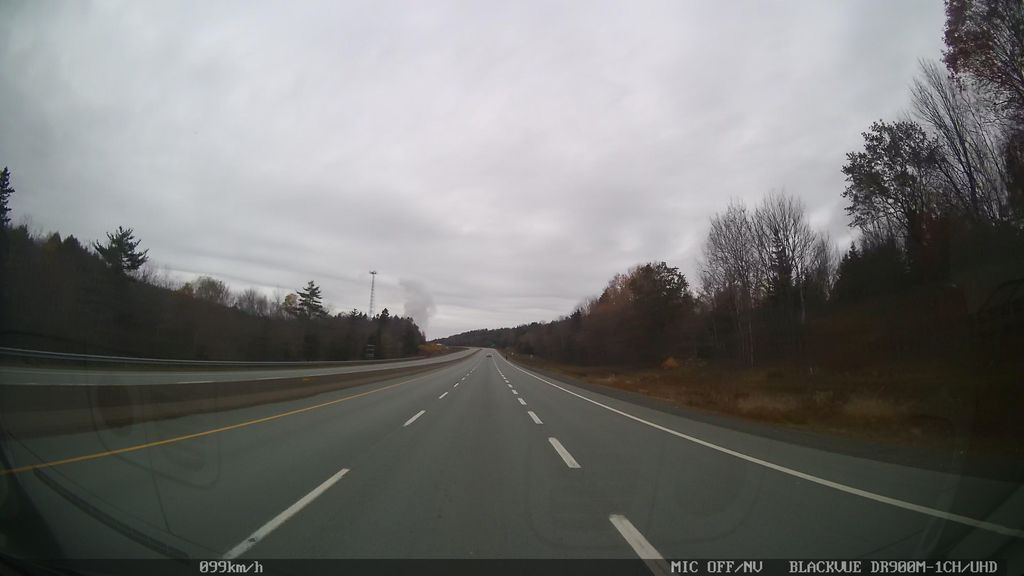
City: halifax